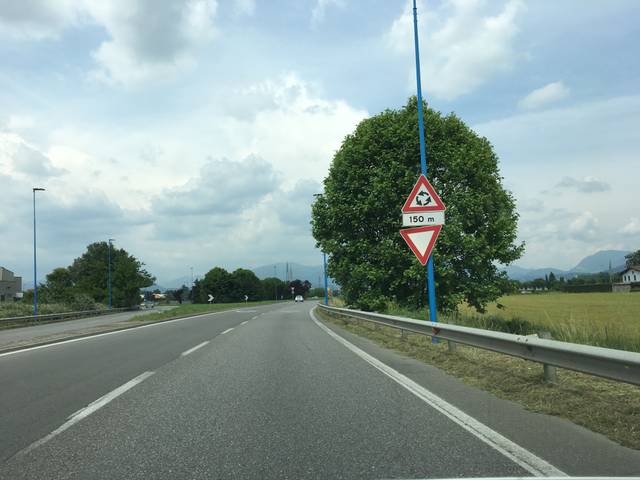
Region: Italy
Coordinates: 45.506, 10.166